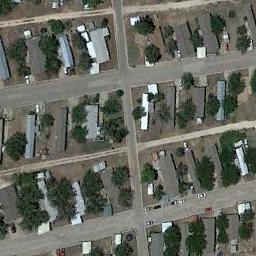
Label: mobile_home_park